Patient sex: M
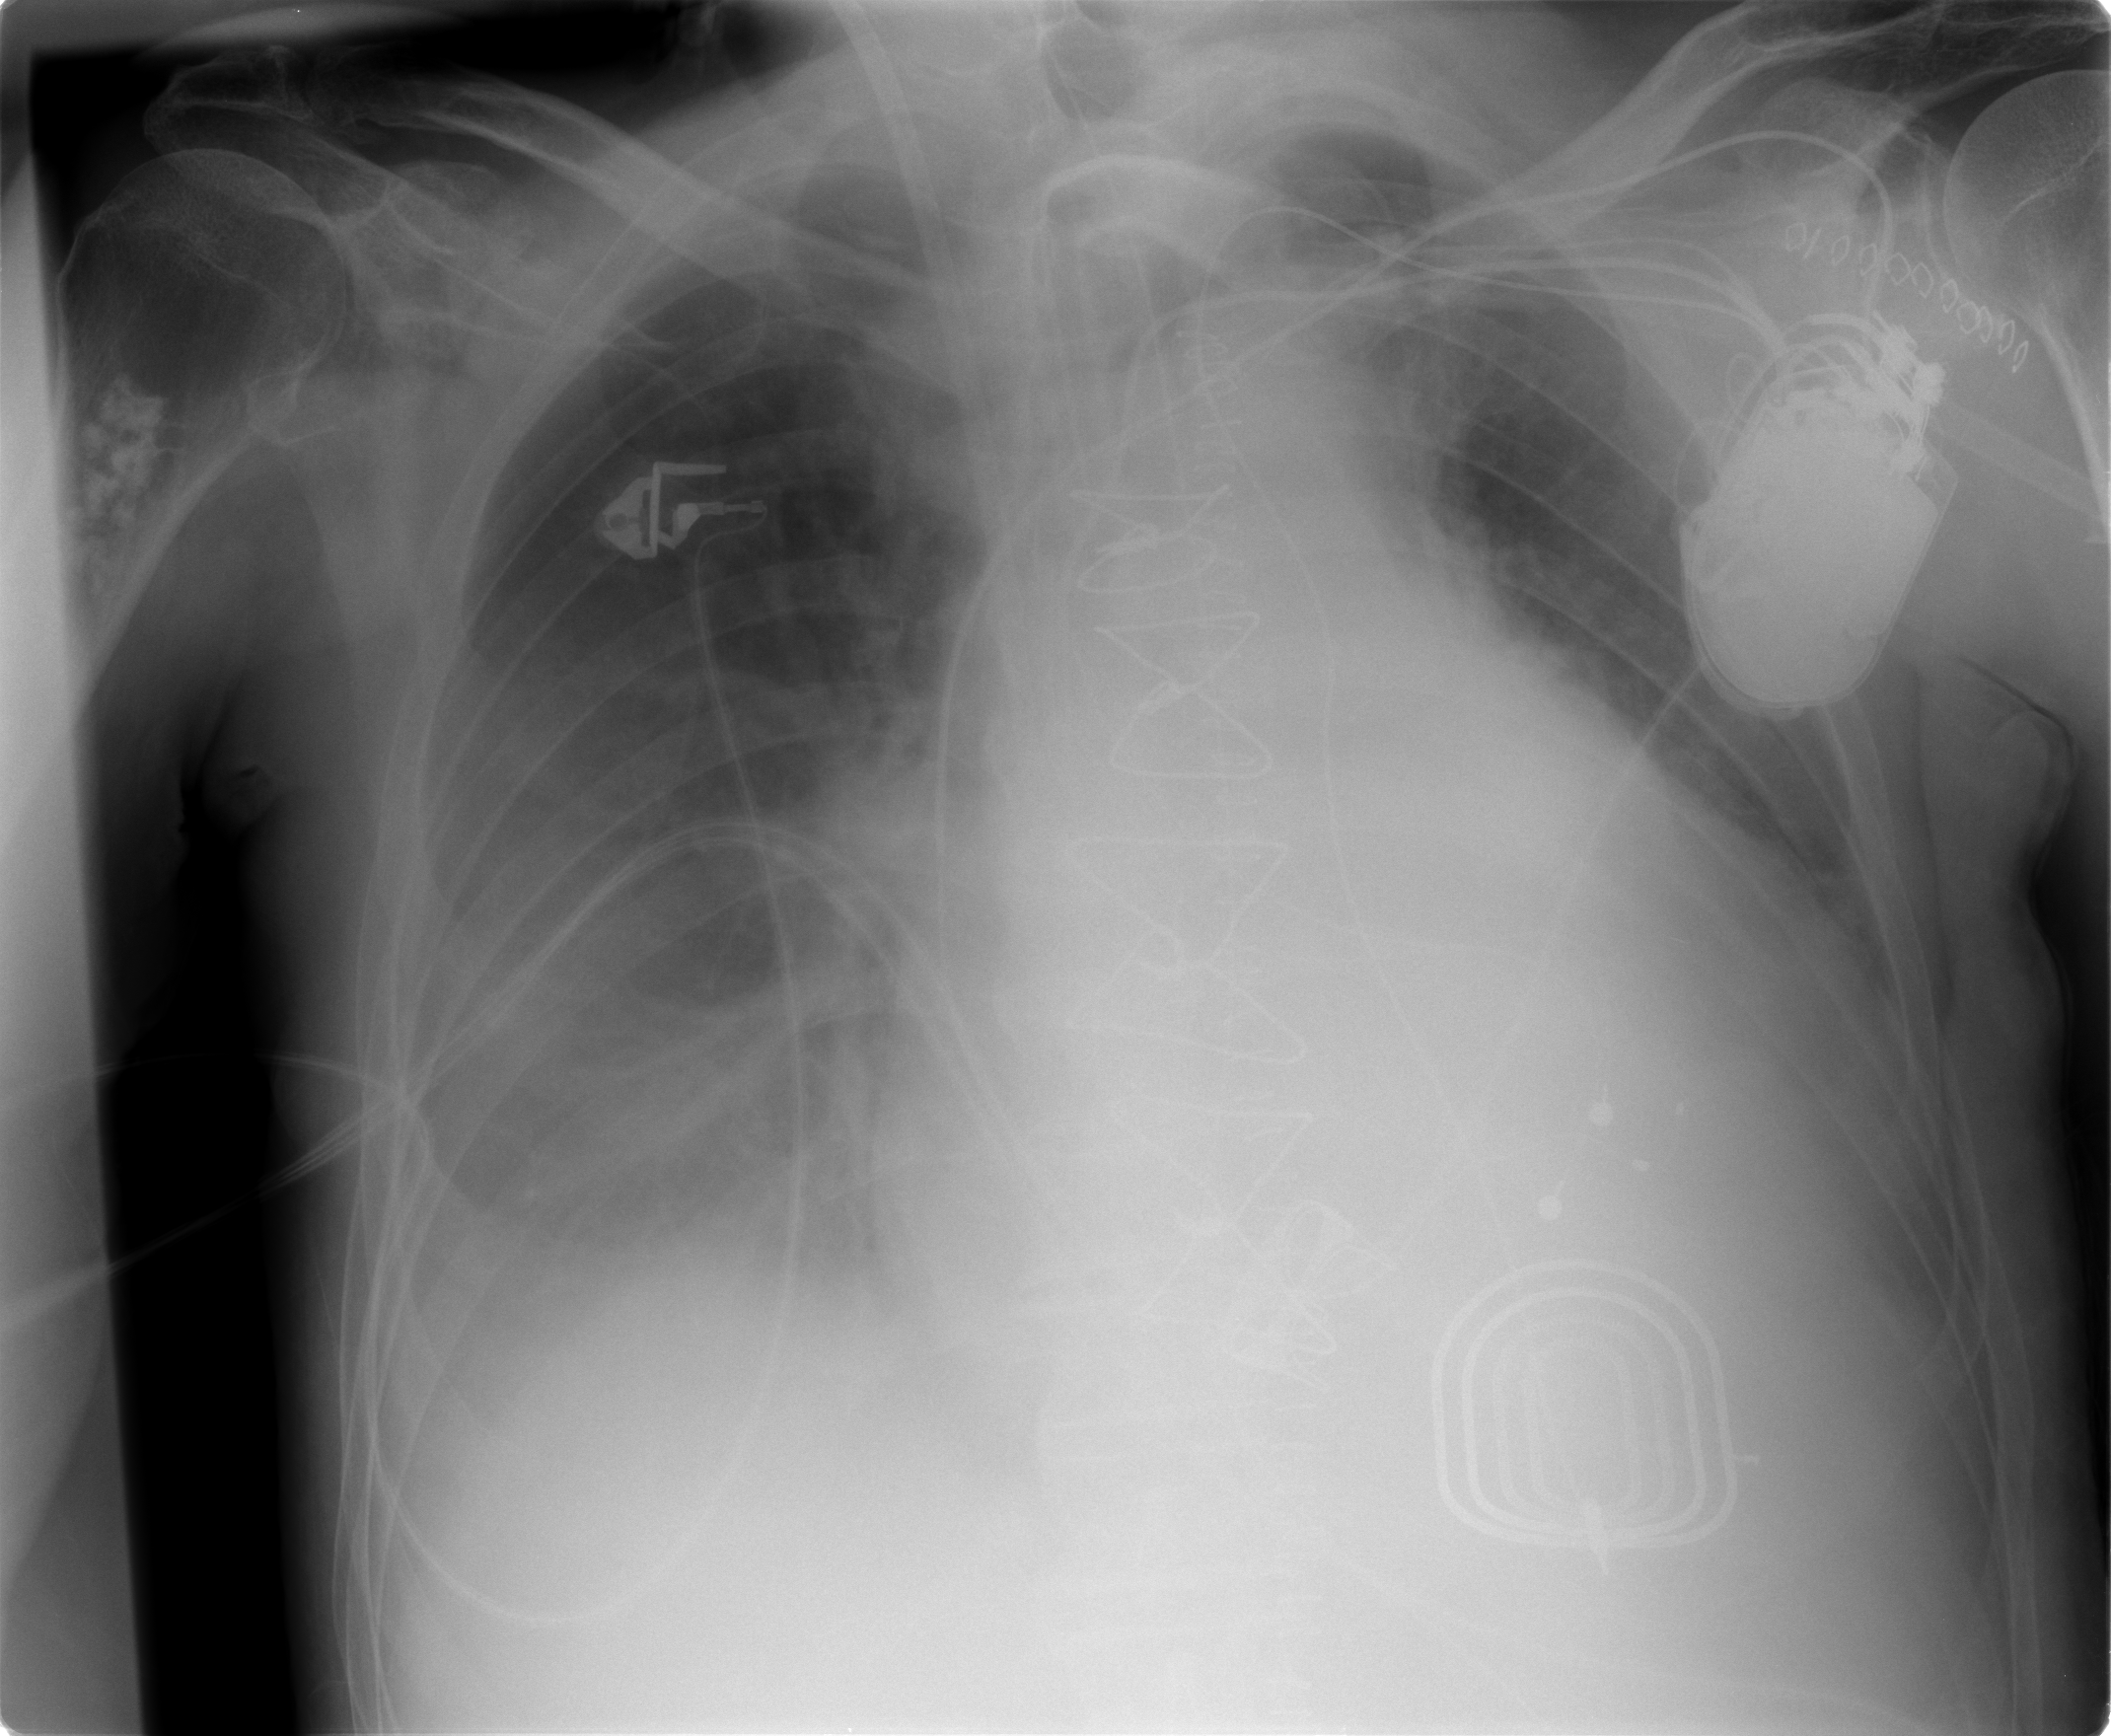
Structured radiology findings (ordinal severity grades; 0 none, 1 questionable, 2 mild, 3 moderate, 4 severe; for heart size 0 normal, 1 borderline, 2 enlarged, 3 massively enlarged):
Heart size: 2
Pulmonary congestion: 2
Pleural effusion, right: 2
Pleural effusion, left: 1
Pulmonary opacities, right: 1
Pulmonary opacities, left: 1
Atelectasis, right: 2
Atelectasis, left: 2